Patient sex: M
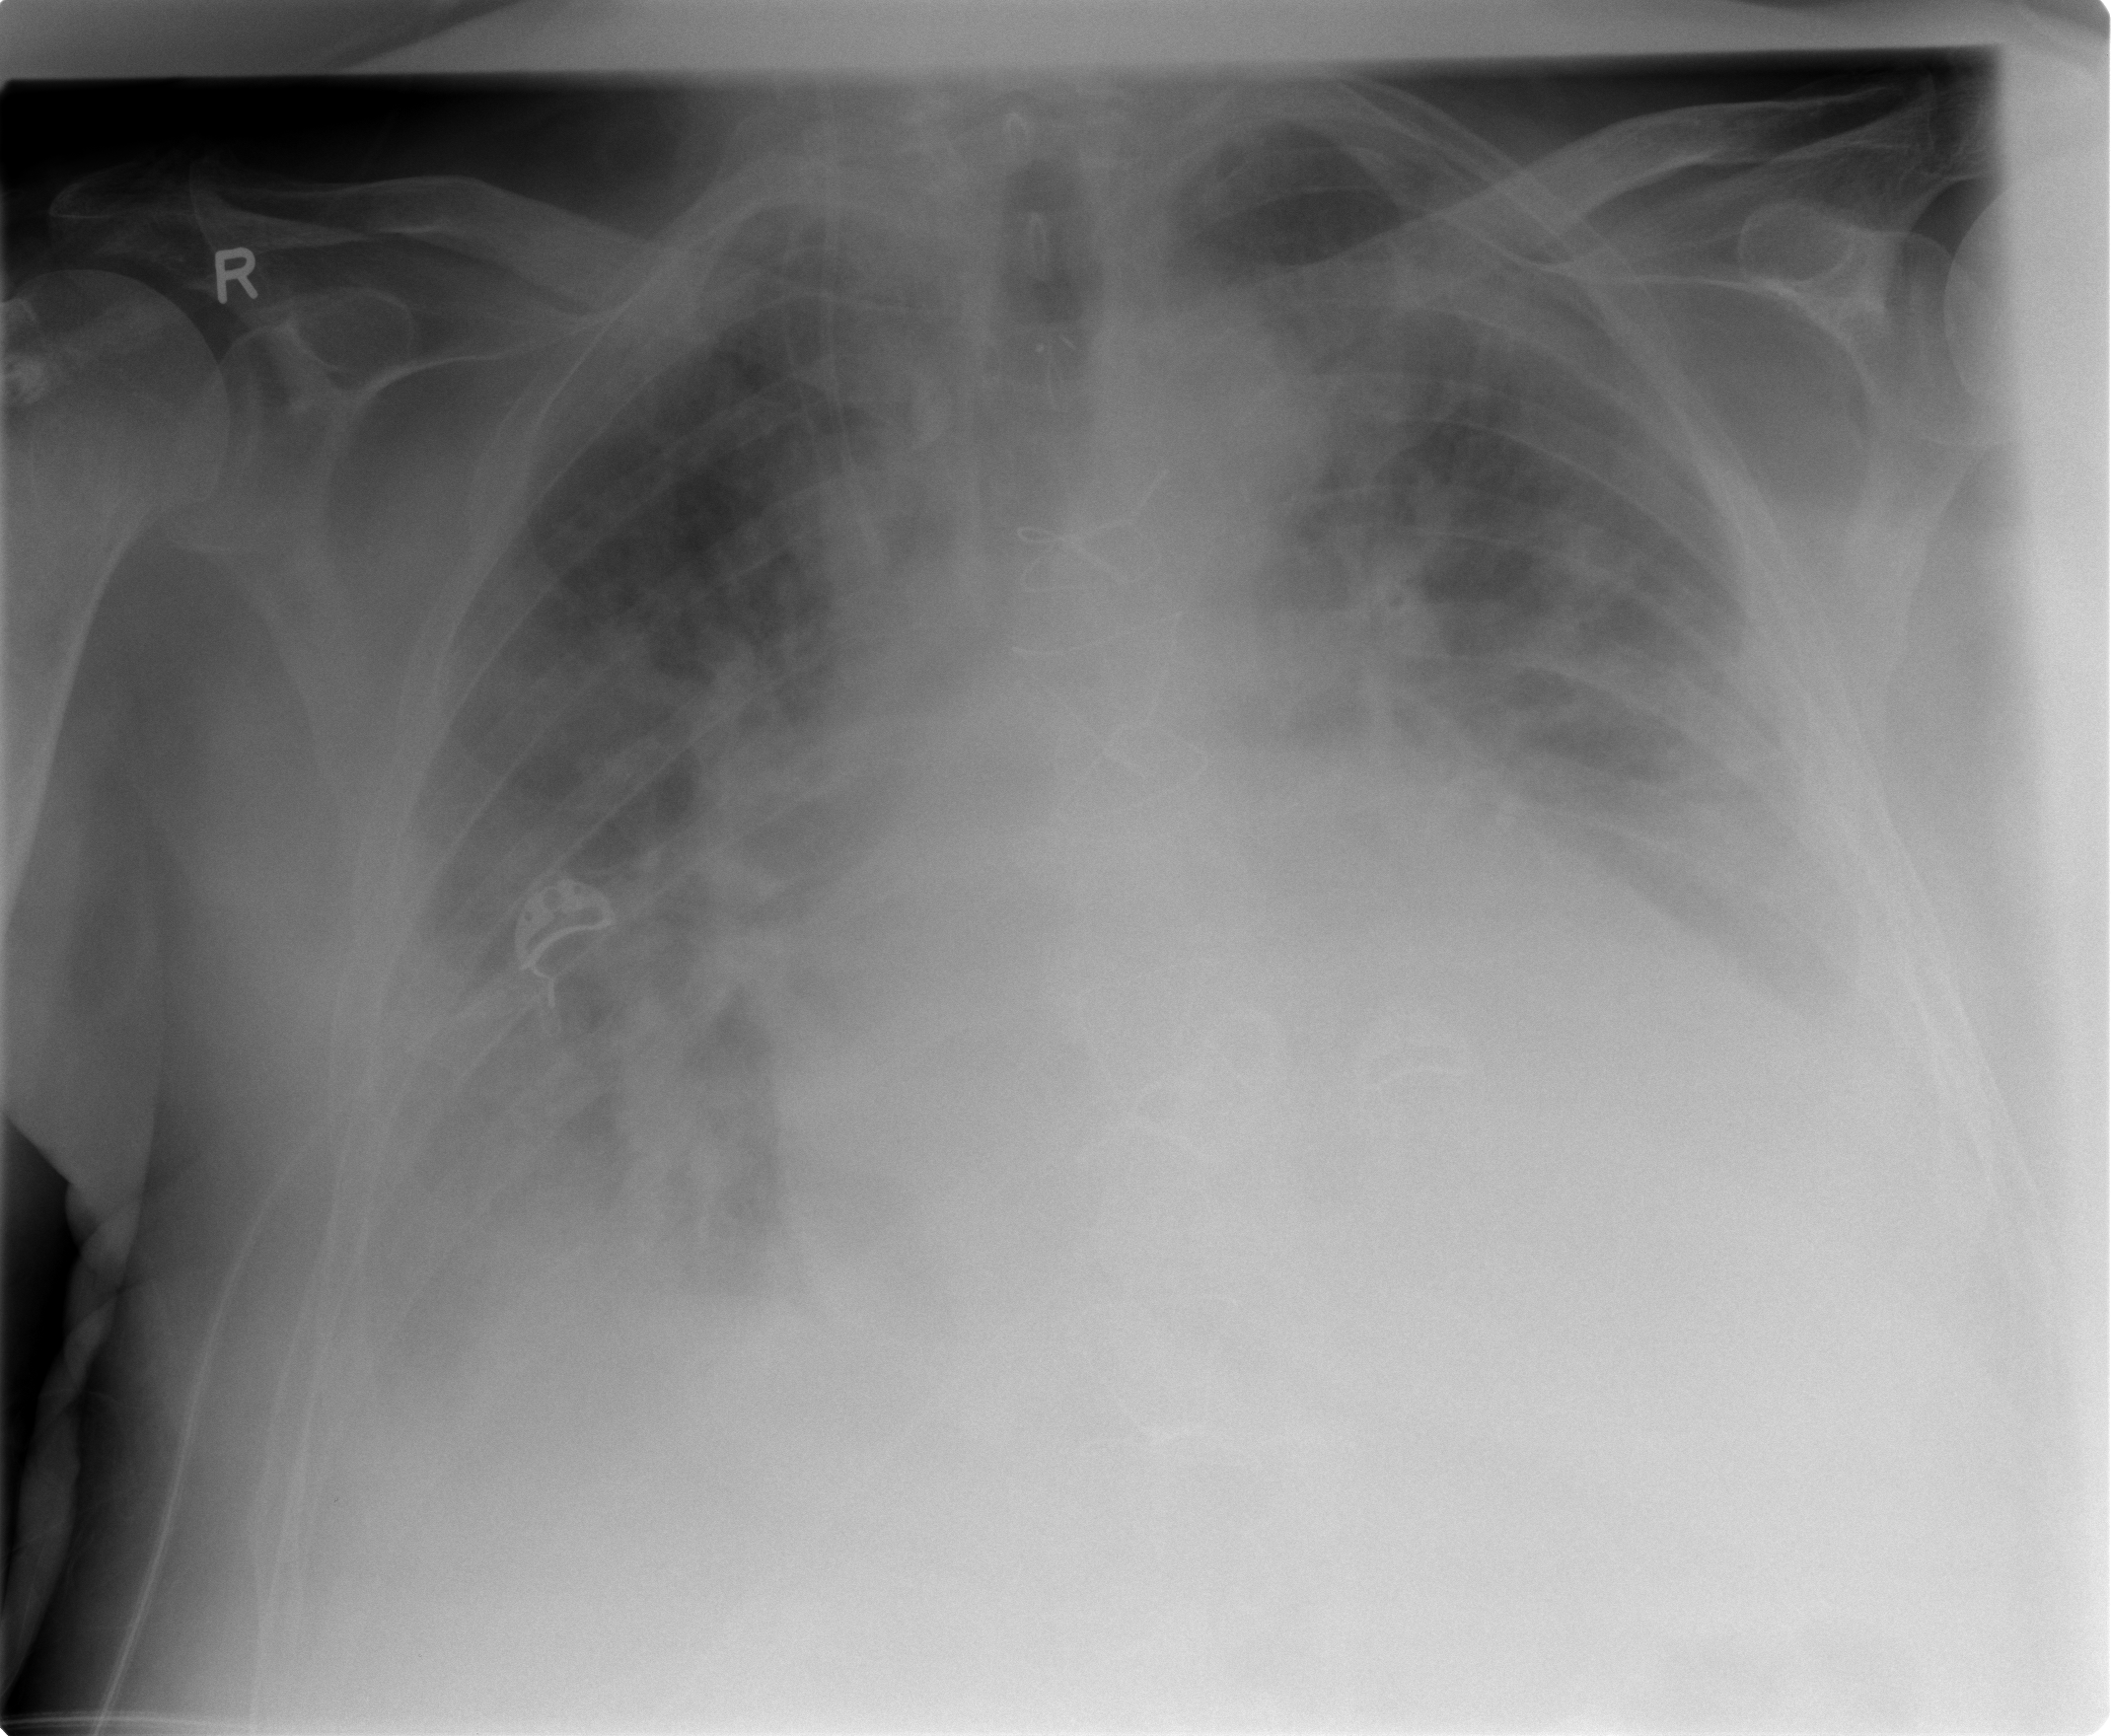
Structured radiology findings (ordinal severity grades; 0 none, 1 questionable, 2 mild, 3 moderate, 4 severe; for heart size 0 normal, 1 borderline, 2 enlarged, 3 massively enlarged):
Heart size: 3
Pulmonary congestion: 3
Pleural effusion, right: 2
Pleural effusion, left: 2
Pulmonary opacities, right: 2
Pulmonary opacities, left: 2
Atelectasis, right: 3
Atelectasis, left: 3